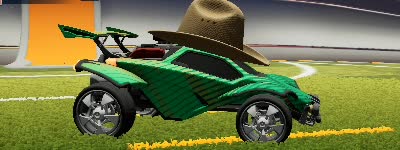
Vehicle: octane